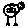
Label: bird